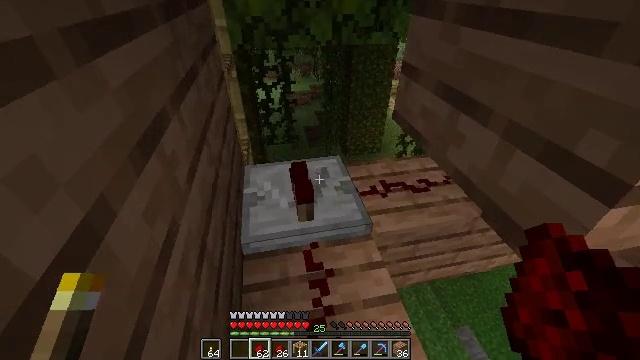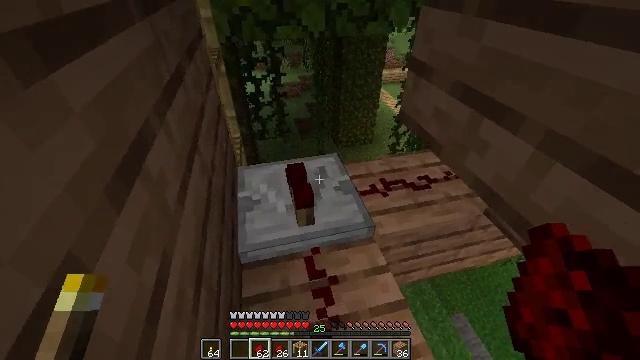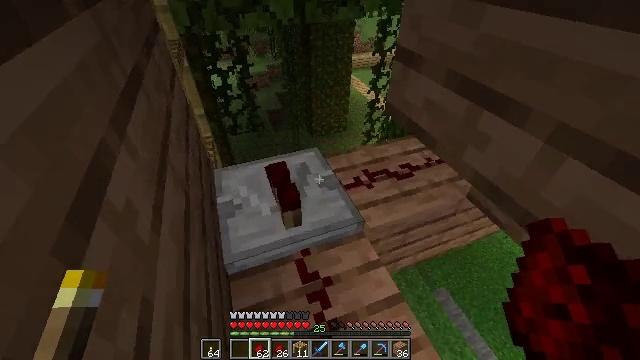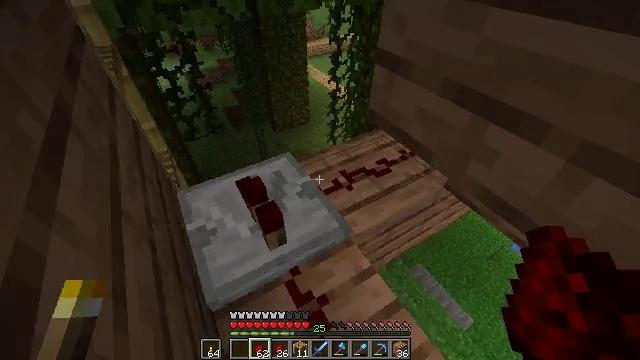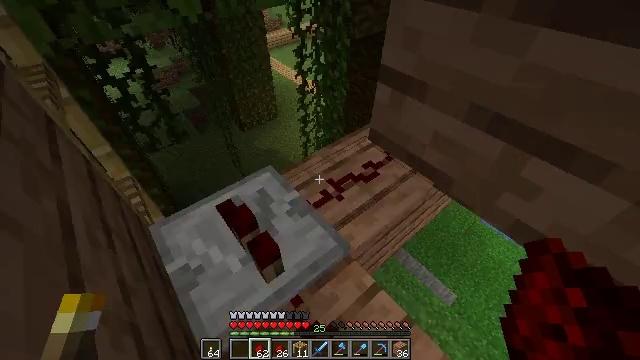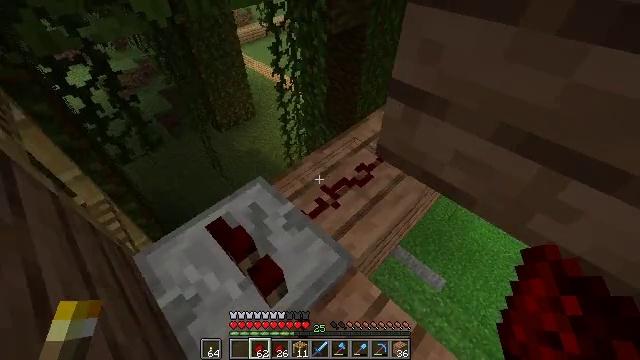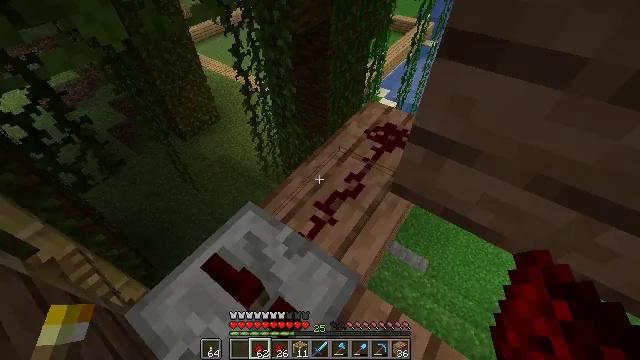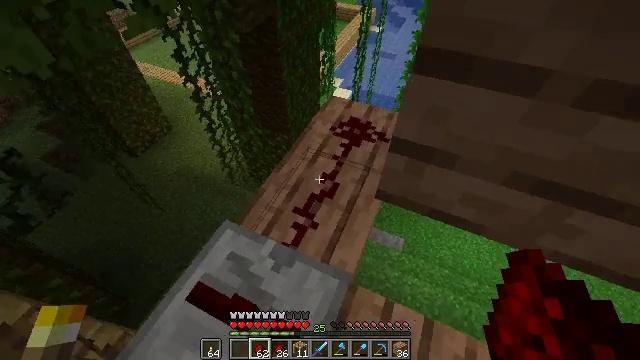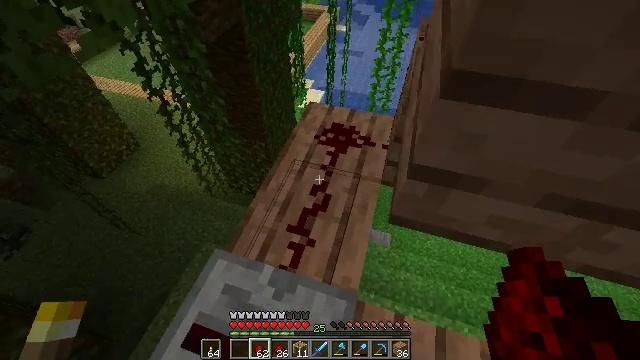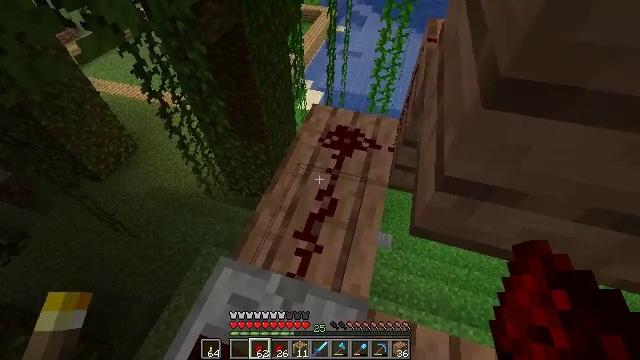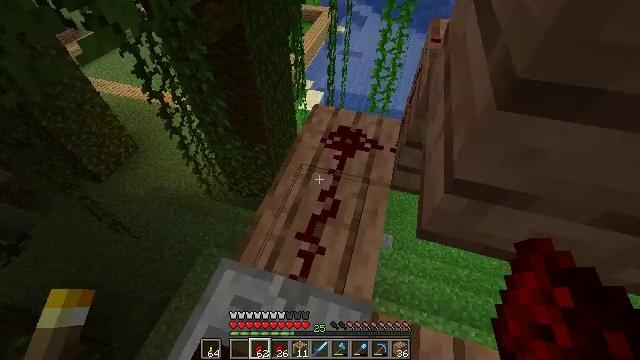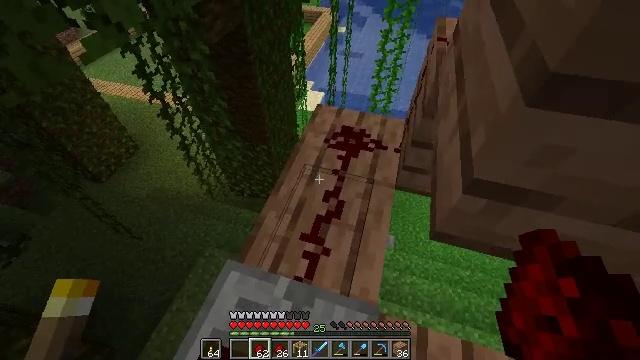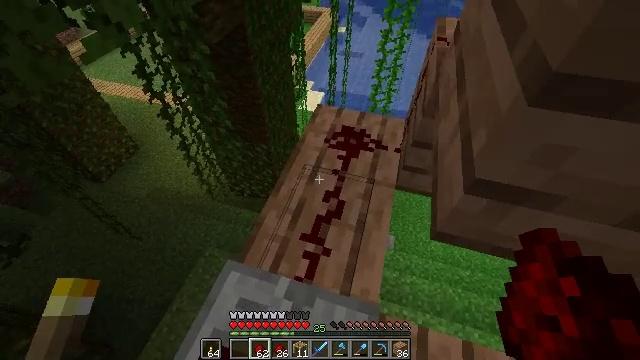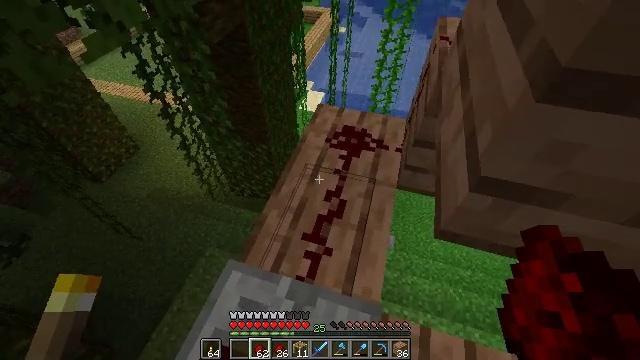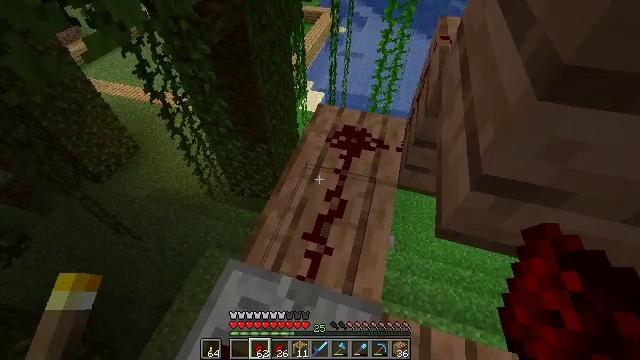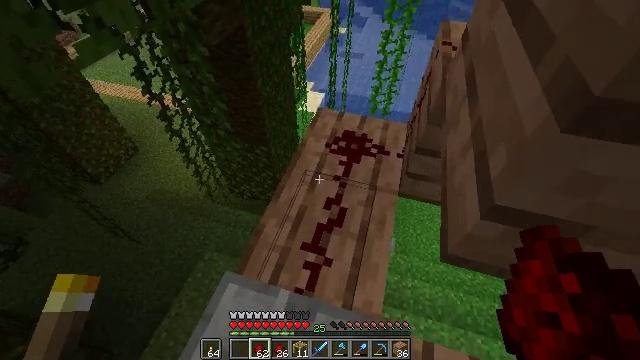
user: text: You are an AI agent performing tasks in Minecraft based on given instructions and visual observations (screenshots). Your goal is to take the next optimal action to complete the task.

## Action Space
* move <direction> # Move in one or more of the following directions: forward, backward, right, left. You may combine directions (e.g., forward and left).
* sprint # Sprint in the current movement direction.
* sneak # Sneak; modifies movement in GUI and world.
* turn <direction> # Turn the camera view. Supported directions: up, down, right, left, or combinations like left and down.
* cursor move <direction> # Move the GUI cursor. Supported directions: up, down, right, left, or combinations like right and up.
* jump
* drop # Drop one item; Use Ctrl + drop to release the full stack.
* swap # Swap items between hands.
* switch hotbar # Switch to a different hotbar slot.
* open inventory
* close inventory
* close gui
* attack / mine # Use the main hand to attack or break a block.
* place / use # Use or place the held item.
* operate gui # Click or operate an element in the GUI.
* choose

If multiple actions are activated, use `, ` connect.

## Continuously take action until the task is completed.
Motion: motion action
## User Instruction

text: Break the redstone repeater.
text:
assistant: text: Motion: move forward and move left, turn right and down
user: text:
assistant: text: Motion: move forward and move left, turn right and down
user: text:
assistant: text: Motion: move forward and move left, turn right and down
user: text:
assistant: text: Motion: move forward and move left, turn right and down
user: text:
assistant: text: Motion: move forward and move left, turn right and down
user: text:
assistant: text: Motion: move forward and move left, turn right and down
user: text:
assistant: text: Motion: move forward, turn right and down
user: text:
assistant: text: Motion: turn right
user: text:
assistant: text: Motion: no_op
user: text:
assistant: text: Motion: no_op
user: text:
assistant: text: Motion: no_op
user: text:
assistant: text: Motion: no_op
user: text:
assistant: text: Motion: no_op
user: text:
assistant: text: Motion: no_op
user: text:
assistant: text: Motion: move forward
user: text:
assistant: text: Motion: move forward and move left, turn right
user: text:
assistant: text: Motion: move forward and move left, turn right and down
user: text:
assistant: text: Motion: move forward and move left, turn right
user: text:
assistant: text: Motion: move forward and move left, turn right
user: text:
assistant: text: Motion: move forward, turn right and up
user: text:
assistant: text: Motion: turn right
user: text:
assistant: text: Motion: turn right and up
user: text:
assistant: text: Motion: turn right and up
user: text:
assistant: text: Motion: no_op
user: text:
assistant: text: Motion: no_op
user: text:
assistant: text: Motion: move forward, turn right
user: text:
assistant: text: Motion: move forward, turn right
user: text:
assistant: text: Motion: move forward, turn right
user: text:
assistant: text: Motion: move forward, turn right and up
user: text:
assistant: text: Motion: move forward, turn right